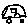
Label: car